Question: I am a beginner in REST-api development and I am facing this error : "Unsupported Media Type" while hitting my java api through postman. My Pojo Class is :
'''
public class OrderRequest implements Serializable{
private static final long serialVersionUID = 1L;
public OrderRequest() {}
private long orderNo;
private int rateOverallExperience;
private String apiName;
private Double apiVersion;
public long getOrderNo() {
return orderNo;
}
public int getRateOverallExperience() {
return rateOverallExperience;
}
public String getApiName() {
return apiName;
}
public Double getApiVersion() {
return apiVersion;
}
public void setOrderNo(long orderNo) {
this.orderNo = orderNo;
}
public void setRateOverallExperience(int rateOverallExperience) {
this.rateOverallExperience = rateOverallExperience;
}
public void setApiName(String apiName) {
this.apiName = apiName;
}
public void setApiVersion(Double apiVersion) {
this.apiVersion = apiVersion;
}
}
'''
My controller class for this is :
'''
@RestController
public class OrderRatingController {
public OrderRatingController() {}
@Autowired
private OrderRequestService ordRequestService;
@Autowired
private ProductRatingService prdRatingService;
@RequestMapping(value = "/saveOrderRatings", method = RequestMethod.POST
,consumes = MediaType.APPLICATION_JSON_VALUE) //"application/json"
public OrderRequest saveOrder(@RequestBody OrderRequest requestObj) {
System.out.println("Inside saveOrder. Json Object recieved : " + requestObj);
//...OTHER CODE...
return requestObj;
}
}
'''
I am using Jetty server(version:9.4.0.M0) to test my api.
In 'Postman>Body tab>raw' , I have selected 'JSON(application/json)' and sending :
> {
"orderNo" : "737521F547D00D26",
"rateOverallExperience" : 4,
"apiName": "giveitemrating",
"apiVersion":"1.0"
}
Postman Header related details in a pic/snap:

When I am sending this, I get an 'Unsupported Media Type' error. Anyone has any idea about this?
: As suggested in the comments, Updated controller class a follows : '@RequestMapping(value = "/saveOrderRatings", method = RequestMethod.POST ,consumes = MediaType.APPLICATION_JSON_VALUE, produces = MediaType.APPLICATION_JSON_VALUE, headers = "Accept=application/json")'
Further added a header in POSTMAN gui : 'Accept' with value 'application/json' .
This is how postman request looks like after sending the request(still showing the error but change in resultant headers) :
<URL>
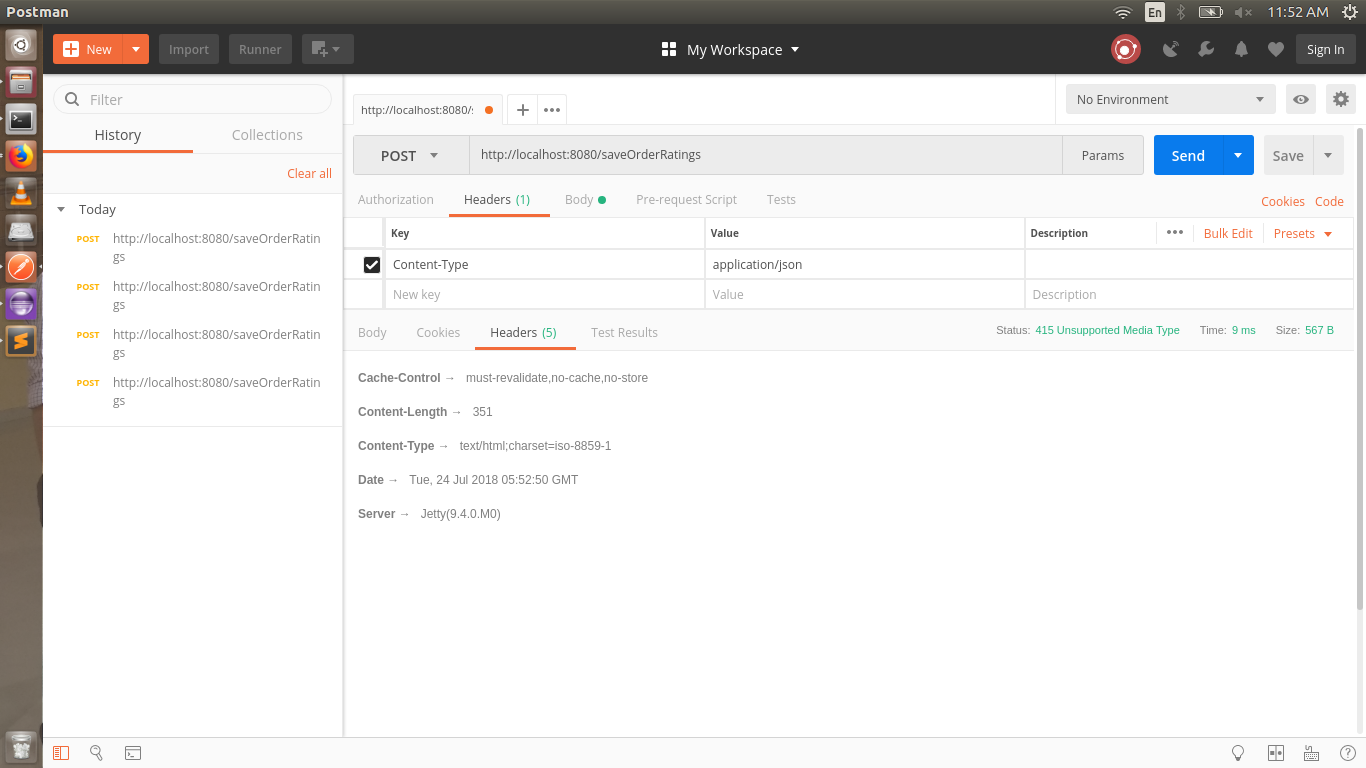
Answer: You shouldn't need to configure the consumes or produces attribute at all. Spring will automatically serve JSON based on the following factors.
1. The accepts header of the request is application/json
2. @ResponseBody annotated method
3. Jackson library on classpath
4. You can use the @RestController instead of @Controller annotation.